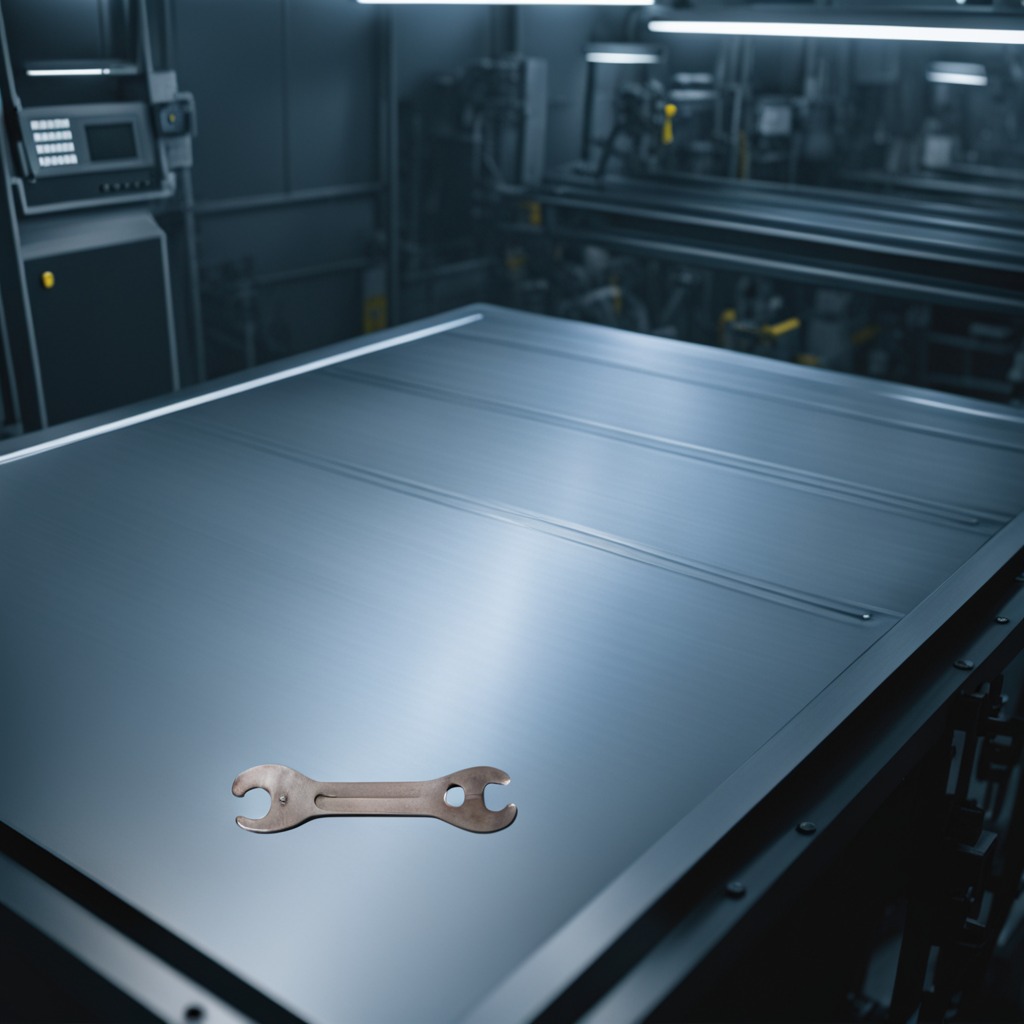
A wrench lies on the metal table in the machine shop under fluorescent lights.